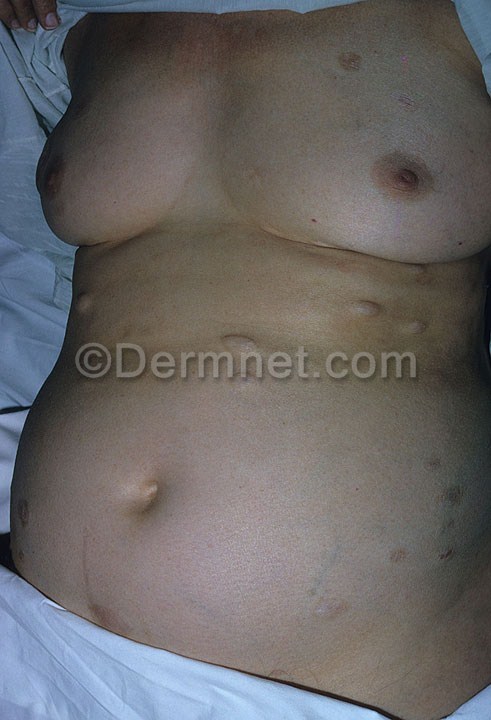
Disease: Lupus and other Connective Tissue diseases